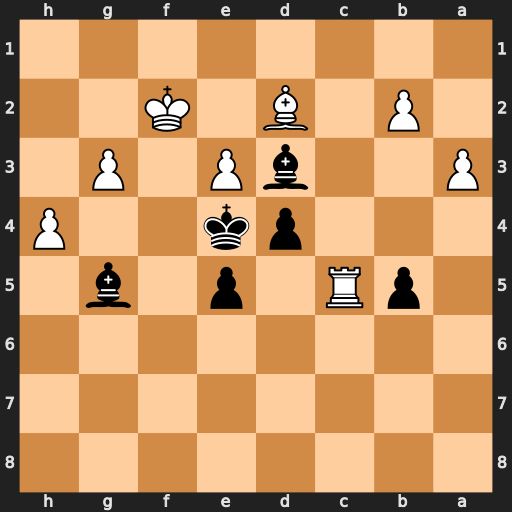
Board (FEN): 8/8/8/1pR1p1b1/3pk2P/P2bP1P1/1P1B1K2/8
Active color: b
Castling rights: -
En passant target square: -
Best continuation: dxe3+ Ke1 exd2+